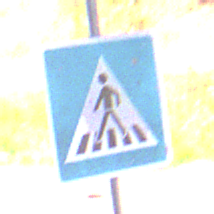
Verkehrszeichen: FussgaengerueberwegRechts
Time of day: Midday
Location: Roofed (Underpass)
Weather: Clear
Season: NotSpecified
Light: Natural